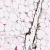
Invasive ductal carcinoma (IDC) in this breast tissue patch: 0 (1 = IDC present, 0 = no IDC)